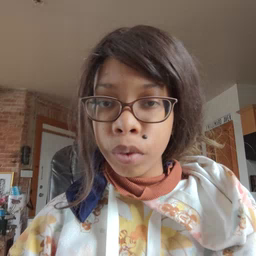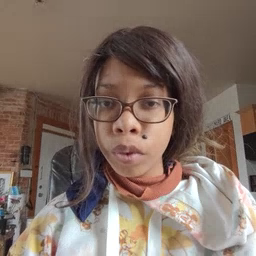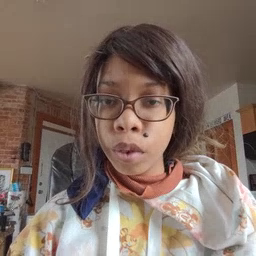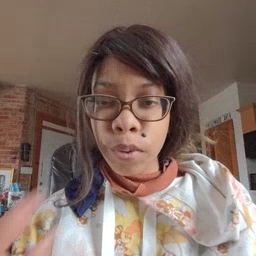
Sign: mad